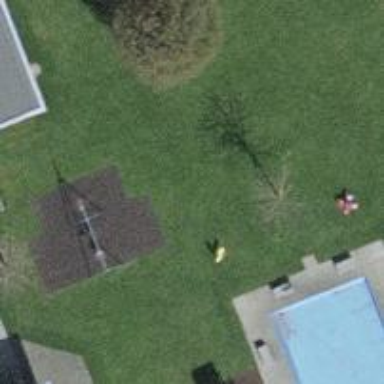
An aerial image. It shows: Springy playground.